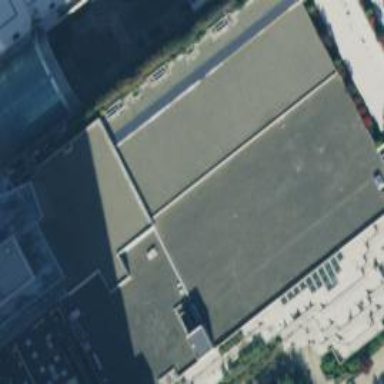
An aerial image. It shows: Conference centre building with multiple parts.